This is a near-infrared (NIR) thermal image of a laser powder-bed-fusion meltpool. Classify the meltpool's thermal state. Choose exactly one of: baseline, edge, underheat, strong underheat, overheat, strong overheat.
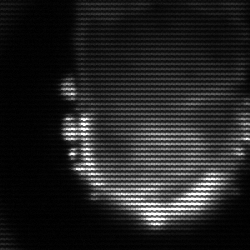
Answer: baseline